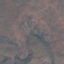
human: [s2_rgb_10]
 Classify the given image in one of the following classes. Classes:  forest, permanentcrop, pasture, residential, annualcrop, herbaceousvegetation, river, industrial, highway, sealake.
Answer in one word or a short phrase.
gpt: HerbaceousVegetation